Question: I'm new to this objective-c (1 week)
What is the setter called for the 'icon' property via 'NSRunningApplication'?
Where can i find this in the docs just for my future reference so everytime i need to learn a setter i dont have to ask. :)
I noticed in docs '[[NSRunningApplication currentApplication] icon]' is a property. Is it possible to set this icon property? Will it change the icon used in dock and the mini icon shown in the minimized window? I point out the mini icon in minimized windows in this image below:

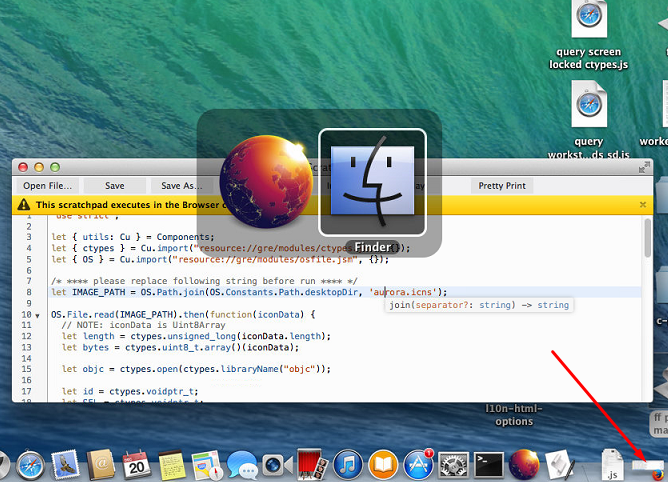
Answer: There is no setter. The 'icon' property of 'NSRunningApplication' is 'readonly'.
'NSRunningApplication' can refer to the current application, but it's more general than that. It can also refer to other applications on the system. It wouldn't be alright for any application to be able to set the icon of any other application, would it?
Anyway, you want to be working with the main application object of the process, which is the instance of 'NSApplication'. You can get access to that object using '[NSApplication sharedApplication]'. You can also use the global variable 'NSApp'.
'NSApplication' has an 'applicationIconImage' property that's read-write. Setting that is the easiest way to change the application's icon.
Alternatively, you can obtain the application's dock tile object (an instance of 'NSDockTile') using the 'dockTile' property. You can then set a custom view for the dock tile's 'contentView' and that view can render however you want it to. (You can use an 'NSImageView' if you just want to display an image.)
Unfortunately, neither of these approaches will change the badge on the icons of minimized windows (although the class overview docs for 'NSDockTile' say it will). There's not a direct way to do that. You can obtain the dock tile of a minimized window and set a custom view, but then you're responsible for drawing everything about it. There's no way to change or replace the badge part.